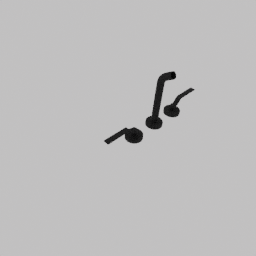
Label: appliances